Interaction volume radius: 5 \u00c5
Interaction volume height: 20 \u00c5
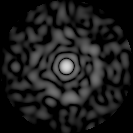
Disorder parameter: 0.8527